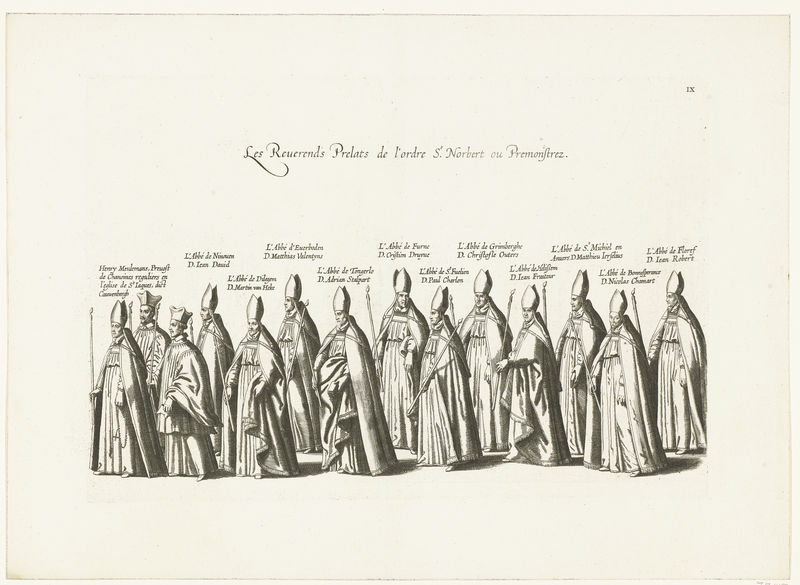
Titel: Begrafenisstoet van aartshertog Albrecht (plaat IX)
Künstler: Cornelis (I) Galle
Standort: Amsterdam
Institution: Rijksmuseum
Schlagwörter: homme, illustration, eglise, groupe, hommes, francais, pretre, eveque, cardinal, cardinaux, eveques, titres, clerique